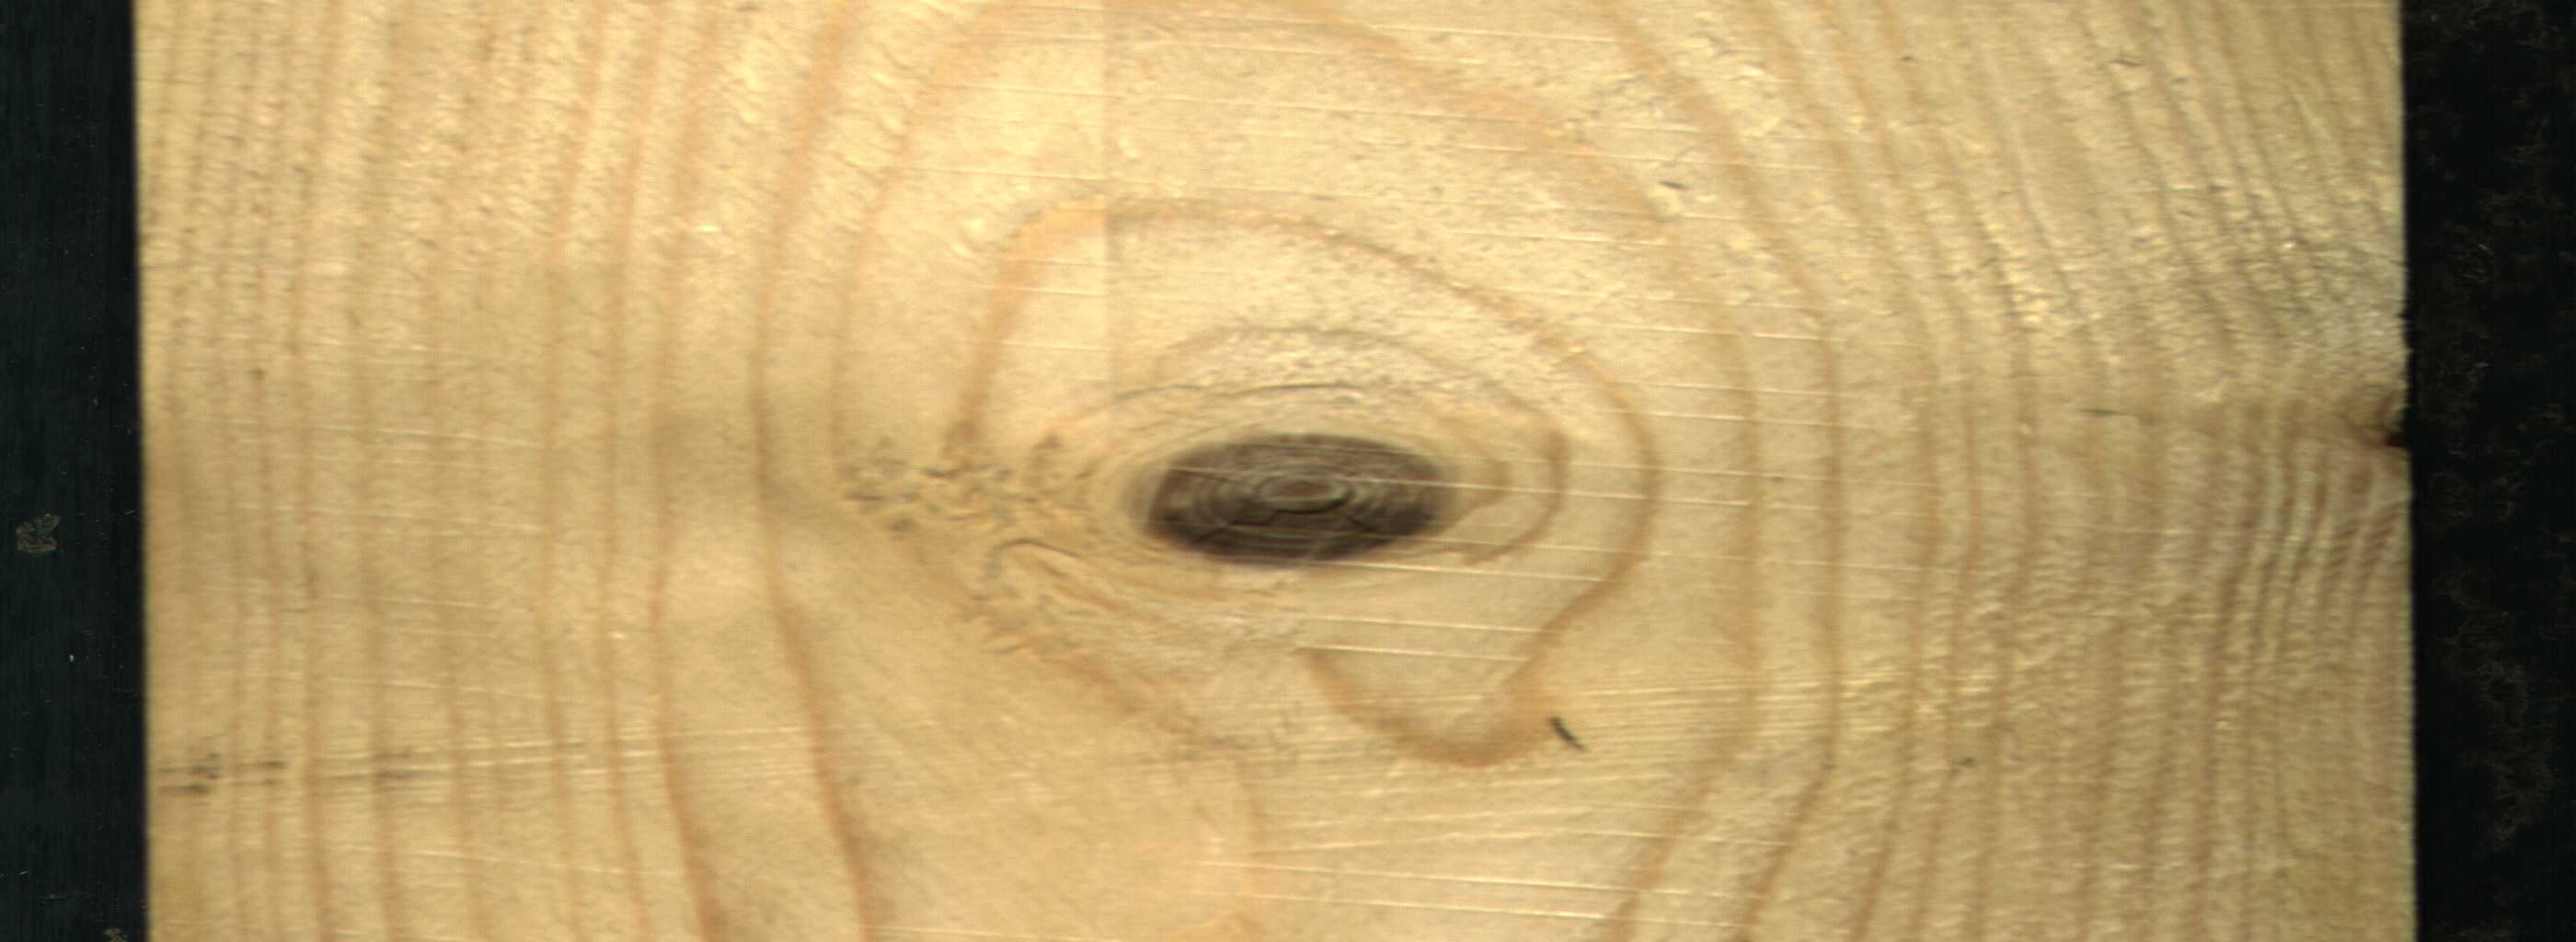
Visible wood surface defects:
Dead_Knot